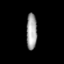
Tissue: lung
Cell type: Endothelial cells
Senescence score: 0.5751
Nuclear area (px): 380
Mean DAPI intensity: 159.916